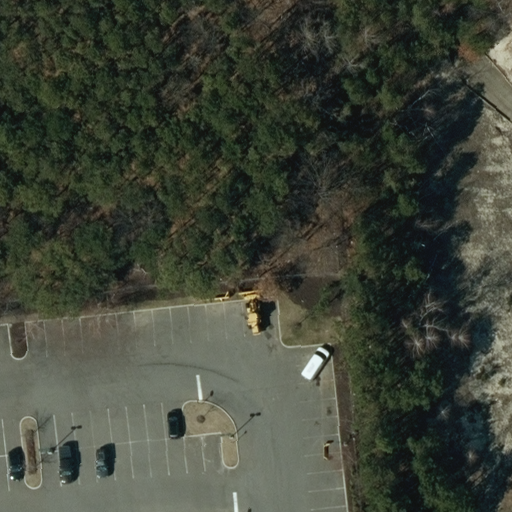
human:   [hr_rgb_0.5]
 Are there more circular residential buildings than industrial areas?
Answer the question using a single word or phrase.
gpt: no

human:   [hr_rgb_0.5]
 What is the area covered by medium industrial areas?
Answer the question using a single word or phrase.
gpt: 0m2

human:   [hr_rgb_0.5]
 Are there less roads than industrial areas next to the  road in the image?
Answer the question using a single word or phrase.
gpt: no

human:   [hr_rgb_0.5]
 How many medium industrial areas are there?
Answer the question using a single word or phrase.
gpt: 0

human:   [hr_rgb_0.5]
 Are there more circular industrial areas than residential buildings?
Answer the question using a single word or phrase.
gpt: no

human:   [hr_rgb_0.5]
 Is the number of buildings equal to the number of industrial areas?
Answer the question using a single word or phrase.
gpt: no

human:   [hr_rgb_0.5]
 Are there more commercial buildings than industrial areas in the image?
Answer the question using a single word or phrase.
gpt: no

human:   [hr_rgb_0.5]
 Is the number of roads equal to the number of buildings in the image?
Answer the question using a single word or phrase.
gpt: no

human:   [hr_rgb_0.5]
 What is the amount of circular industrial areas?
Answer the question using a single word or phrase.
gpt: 0

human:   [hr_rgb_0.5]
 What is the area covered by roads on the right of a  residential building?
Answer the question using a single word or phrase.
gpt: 0m2

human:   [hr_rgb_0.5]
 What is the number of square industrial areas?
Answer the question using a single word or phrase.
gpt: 0

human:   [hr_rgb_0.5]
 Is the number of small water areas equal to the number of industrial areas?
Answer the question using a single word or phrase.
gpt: no

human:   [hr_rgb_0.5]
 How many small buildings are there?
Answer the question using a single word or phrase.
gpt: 0

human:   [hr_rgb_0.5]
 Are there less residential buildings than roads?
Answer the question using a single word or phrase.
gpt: yes

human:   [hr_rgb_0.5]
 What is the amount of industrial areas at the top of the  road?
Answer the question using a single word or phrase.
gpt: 1

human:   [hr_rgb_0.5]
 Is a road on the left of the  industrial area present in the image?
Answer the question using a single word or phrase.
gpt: no

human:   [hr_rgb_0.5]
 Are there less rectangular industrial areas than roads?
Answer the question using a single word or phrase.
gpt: no

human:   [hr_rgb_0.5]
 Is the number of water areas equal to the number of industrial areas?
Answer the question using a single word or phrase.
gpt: no

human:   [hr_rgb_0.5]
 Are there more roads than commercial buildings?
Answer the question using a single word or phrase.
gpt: yes

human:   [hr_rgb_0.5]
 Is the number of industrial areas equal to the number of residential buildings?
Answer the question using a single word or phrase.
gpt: no

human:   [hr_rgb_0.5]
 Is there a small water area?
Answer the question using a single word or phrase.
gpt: no

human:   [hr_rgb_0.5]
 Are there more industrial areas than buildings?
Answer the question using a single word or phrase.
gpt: yes

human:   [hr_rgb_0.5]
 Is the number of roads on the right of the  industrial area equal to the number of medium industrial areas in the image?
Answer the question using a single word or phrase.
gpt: no

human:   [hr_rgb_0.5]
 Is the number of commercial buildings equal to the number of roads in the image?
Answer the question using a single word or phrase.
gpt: no

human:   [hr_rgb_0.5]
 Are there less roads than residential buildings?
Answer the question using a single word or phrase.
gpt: no

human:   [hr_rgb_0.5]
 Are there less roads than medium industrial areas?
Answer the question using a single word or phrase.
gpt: no

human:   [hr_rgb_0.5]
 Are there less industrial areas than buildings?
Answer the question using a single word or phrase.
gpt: no

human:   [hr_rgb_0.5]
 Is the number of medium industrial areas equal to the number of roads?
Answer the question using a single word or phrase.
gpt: no

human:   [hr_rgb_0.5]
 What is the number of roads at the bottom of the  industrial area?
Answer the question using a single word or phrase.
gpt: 1

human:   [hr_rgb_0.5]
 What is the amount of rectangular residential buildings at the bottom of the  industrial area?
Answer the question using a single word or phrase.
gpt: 0

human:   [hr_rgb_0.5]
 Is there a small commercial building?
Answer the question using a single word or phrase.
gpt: no

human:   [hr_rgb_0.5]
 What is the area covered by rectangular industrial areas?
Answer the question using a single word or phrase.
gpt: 10623m2

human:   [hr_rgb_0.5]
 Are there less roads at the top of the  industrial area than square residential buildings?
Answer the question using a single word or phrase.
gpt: no

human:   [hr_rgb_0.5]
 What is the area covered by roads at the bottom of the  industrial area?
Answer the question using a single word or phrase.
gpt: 0m2

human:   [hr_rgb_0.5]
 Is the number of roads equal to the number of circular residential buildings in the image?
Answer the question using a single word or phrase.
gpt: no

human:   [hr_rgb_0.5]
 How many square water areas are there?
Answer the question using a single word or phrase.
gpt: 0